Question: I'm trying to be a better html coder, so I have decided to get away from table layout.
And use div layout instead, but I'm getting issues positioning stuff using divs.
On my page I'm trying to add three images and text to them, but they won't align using float, instead they are cascading.
here's my markup:
'''
<style>
.left
{
float: left;
}
</style>
</head>
<body>
<div class="left">
<img src="Images/image.JPG" alt="" class="left" />
</div>
<div>
some text
</div>
<div class="left">
<img src="Images/image.JPG" alt="" class="left" />
</div>
<div>
some text
</div>
<div class="left">
<img src="Images/image.JPG" alt="" class="left" />
</div>
<div>
some text
</div>
</body>
'''
Im hoping one of you can point the problem, (Help! I dont want to go back to nasty tables! :))
Here's a picture:

EDIT:
I would like to align them vertically
Paul Roub's answer is the closest, but just need to space them up.
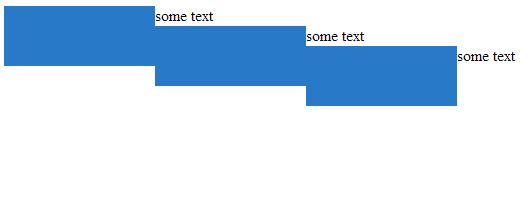
Answer: You don't need the 'divs' at all. Try this :
'''
<img src="Images/image.JPG" alt="" class="left" />
some text
<img src="Images/image.JPG" alt="" class="left" />
some text
<img src="Images/image.JPG" alt="" class="left" />
some text
'''
And this to put your text aligned with the top of the image:
'''
.left {
vertical-align: top;
}
'''
:
If you want some space between the pictures then your CSS should look like:
'''
.left {
vertical-align: top;
margin-bottom: 10px; /* that gives you 10px of space at the bottom of an image*/
}
'''
Here's a <URL> of the complete solution.